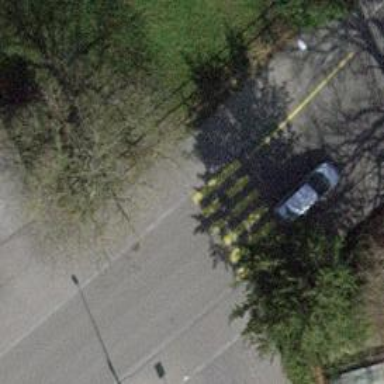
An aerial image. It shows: Uncontrolled zebra crossing with markings on the road.